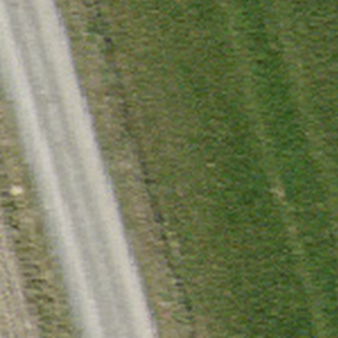
Label: other